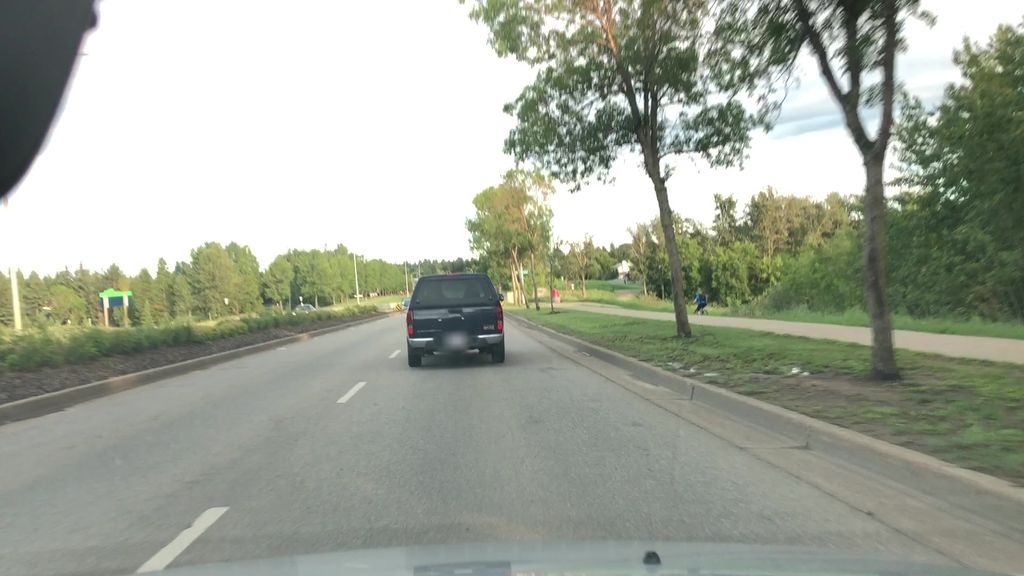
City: edmonton